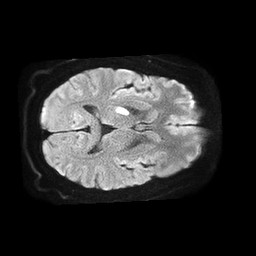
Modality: TRACE
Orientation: axial
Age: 51
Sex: male
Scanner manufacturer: philips
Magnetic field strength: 1.5 T
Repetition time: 4.6 s
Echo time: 0.08941 s